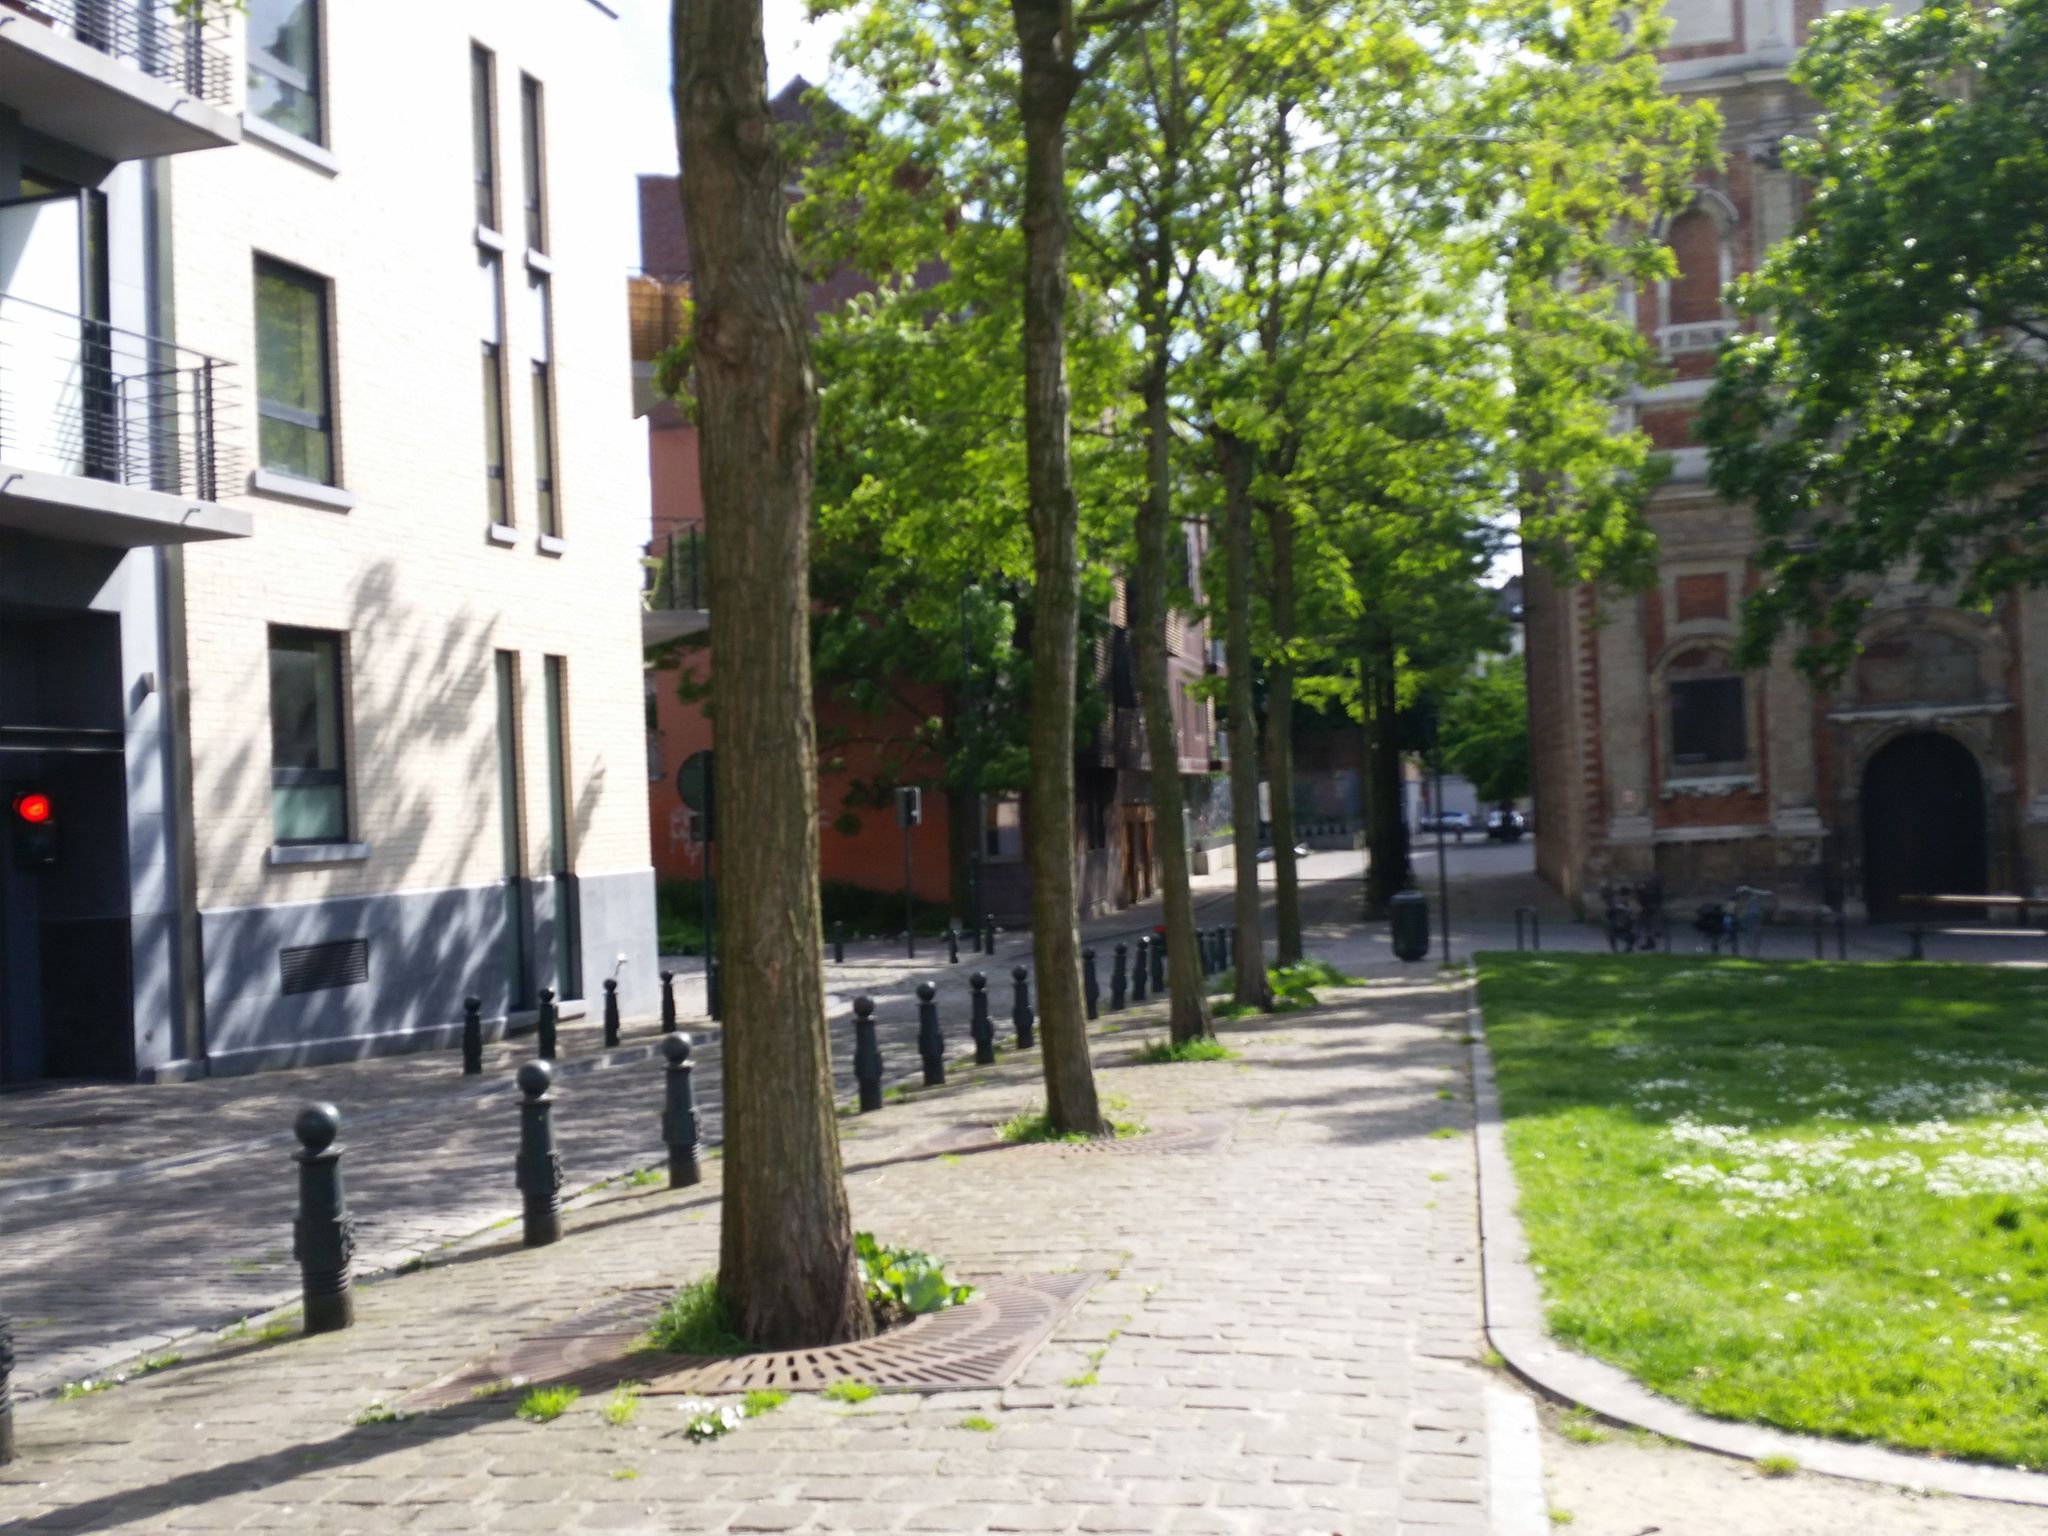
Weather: clear
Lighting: day
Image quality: good
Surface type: walking surface
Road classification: living_street
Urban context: urban centre
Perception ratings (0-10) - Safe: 7.55, Lively: 9.32, Beautiful: 8.96, Boring: 5.19, Depressing: 3.65, Wealthy: 9.31